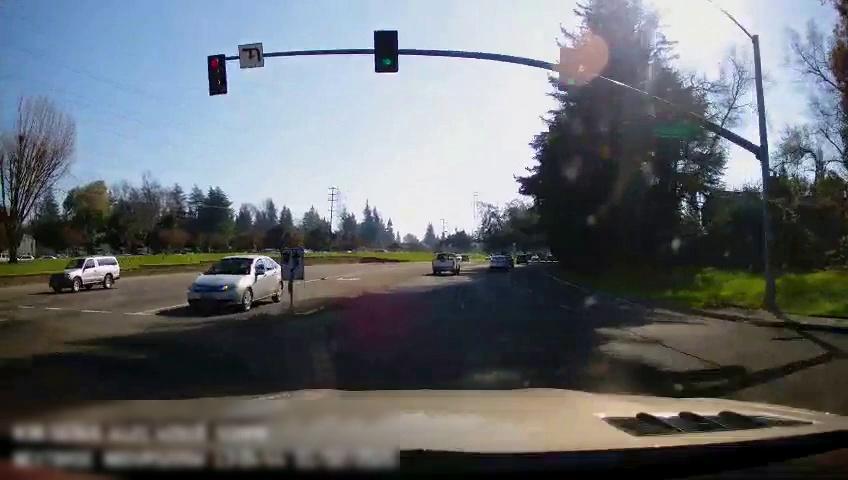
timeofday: Day
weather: Sunny
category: Drivable Space
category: Vehicles | Car
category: Vehicles | SUV
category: Vehicles | Car
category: Vehicles | Truck
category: Vehicles | Car
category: Vehicles | Car
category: Vehicles | SUV
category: Lanes | Opposite Lane
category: Traffic | Signs
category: Traffic | Lights
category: Traffic | Lights
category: Traffic | Signs
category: Traffic | Signs